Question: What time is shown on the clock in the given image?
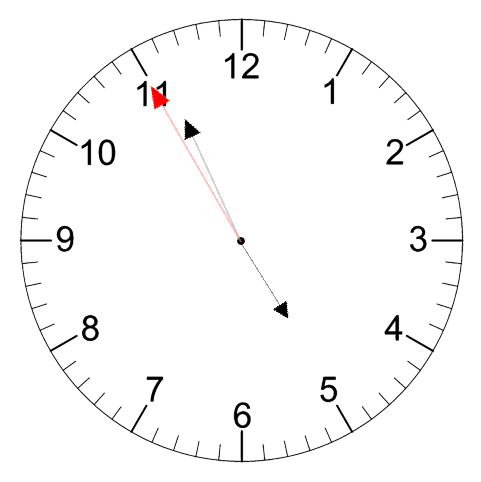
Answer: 04:55:55